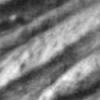
Label: no_change